Question: I'm new to jQuery selectize and I'm having issues in setting the value to a '<select>' from database during editing the form. The '<option>' is hardcoded in HTML.
HTML:
'''
<select class="form-control" name="agentType" id="agentType">
<option value="">--Select Agent Type--</option>
<option value="Individual">Individual</option>
<option value="Partner">Partner</option>
</select>
'''
Let's say the two values are saved in database viz(Individual & Partner).
<URL>
And when I hit edit, I want one of to be pre-selected and other one in the drop-down corresponding to value saved in database. Images shown Shown below:

Jquery:
'''
$('#agentDataTable tbody').on( 'click', '.dataEdit', function () {
var data = agentDataTable.row( $(this).parents('tr') ).data();
$('#agentForm #agentName').val(data.agentName);
var $select = $('#agentForm #agentType').selectize();
var control = $select[0].selectize;
control.clear();
control.clearOptions();
control.addOption({text: data.agentType});
control.setValue(data.areaPincodeId, true);
});
'''
But nothing shows at all in dropdown.
I've tried many other references but no answer matched my query as everyperson has their own ways.
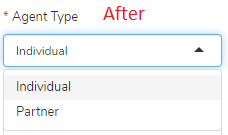
Answer: 'selectize' is a plugin on jQuery provided on GitHub as far as I know,
In your question you didn't showed the method where you are making the 'select' field selectize and by seeing your query my guess is that you didn't wrote that method properly and you're missing 'id: data.agentType' in your datatable's method.
I'm providing you a method to do selectize to 'select' field and datatable's query to fetch it.
Replace the below method in your jquery file for selectize.
'''
function setAgentTypeSelect() {
var $agentTypeSelect = $('#agentForm #agentType').selectize({
selectOnTab: true,
closeAfterSelect: true,
persist: true,
valueField: 'id',
labelField: 'text',
options: [],
preload: true,
create: false
});
}
'''
And in your datatable method just replace your addOptions 'control.addOption({id: data.agentType, text: data.agentType});'
I'm sure that by changing these things will get what you wanted to do.